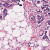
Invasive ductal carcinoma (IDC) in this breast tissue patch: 1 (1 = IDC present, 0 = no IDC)